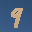
Label: 9